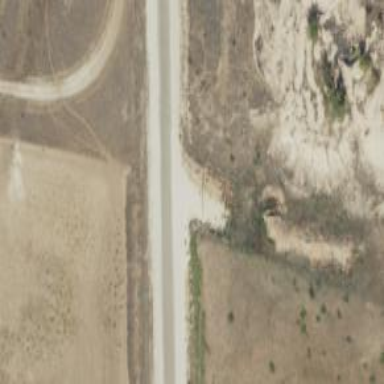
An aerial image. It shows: Secondary road.